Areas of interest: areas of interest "Jiangsu Province Wutai Mountain Sports Center"
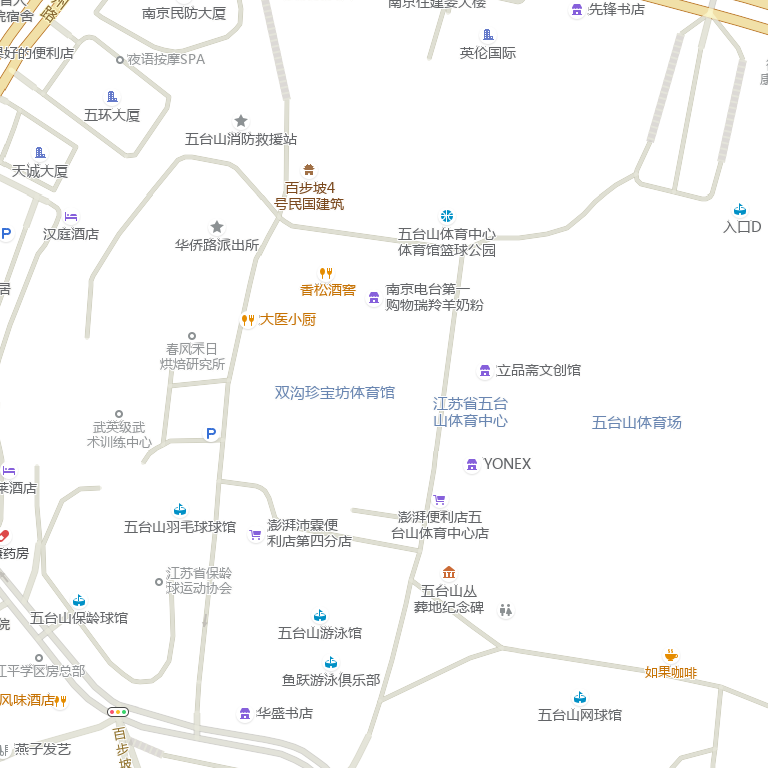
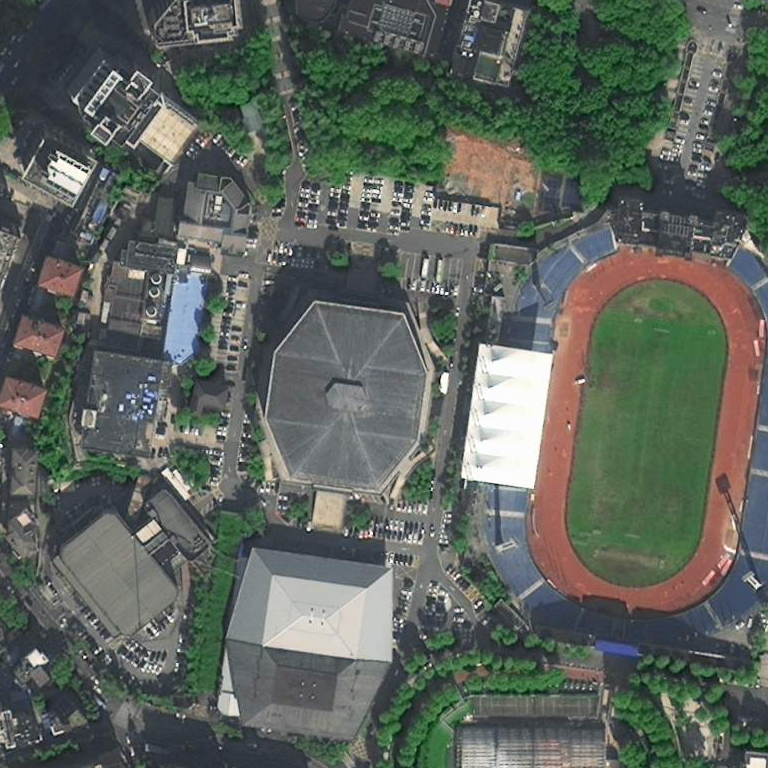